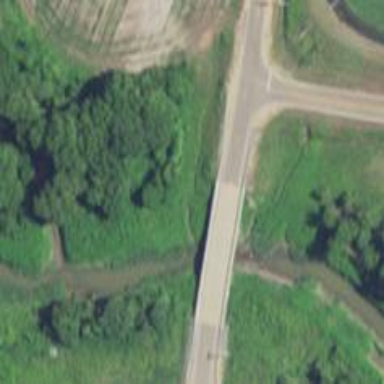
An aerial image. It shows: Tertiary road on bridge with asphalt surface.